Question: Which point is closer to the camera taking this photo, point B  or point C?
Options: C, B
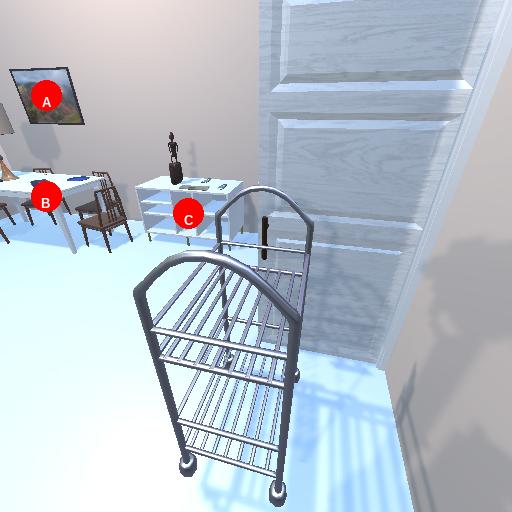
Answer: C